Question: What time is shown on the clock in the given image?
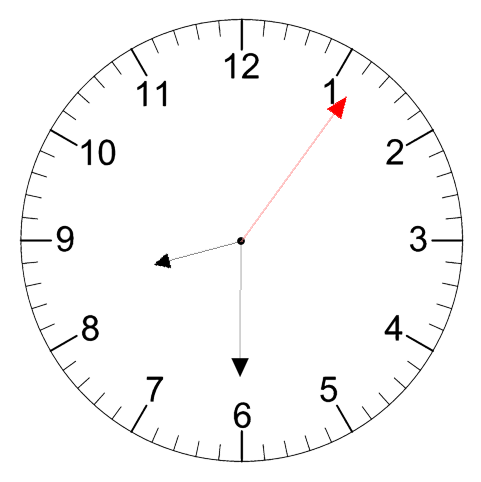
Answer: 08:30:06